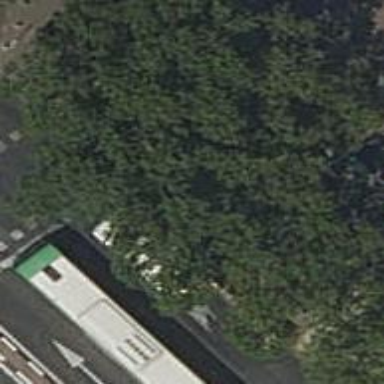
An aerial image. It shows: Bus stop with shelter. It is platform for public transport.